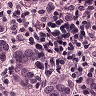
Metastatic tissue present: yes